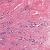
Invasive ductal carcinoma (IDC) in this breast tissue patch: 1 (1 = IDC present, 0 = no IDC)